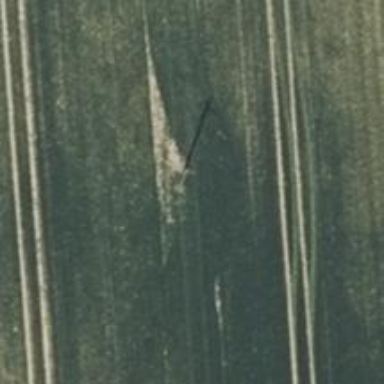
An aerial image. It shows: Power pole.